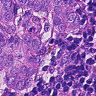
Metastatic tissue present: yes